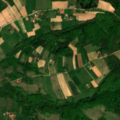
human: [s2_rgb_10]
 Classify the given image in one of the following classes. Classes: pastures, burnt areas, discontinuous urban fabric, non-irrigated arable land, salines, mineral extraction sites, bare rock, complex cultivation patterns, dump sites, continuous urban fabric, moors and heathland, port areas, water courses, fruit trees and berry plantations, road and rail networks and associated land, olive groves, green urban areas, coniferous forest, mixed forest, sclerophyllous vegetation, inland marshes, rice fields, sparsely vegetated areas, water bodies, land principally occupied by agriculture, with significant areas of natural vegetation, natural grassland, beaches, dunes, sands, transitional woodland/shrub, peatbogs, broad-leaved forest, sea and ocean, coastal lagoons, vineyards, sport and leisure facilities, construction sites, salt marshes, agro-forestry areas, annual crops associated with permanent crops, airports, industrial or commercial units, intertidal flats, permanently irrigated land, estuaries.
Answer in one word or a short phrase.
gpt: complex cultivation patterns, land principally occupied by agriculture, with significant areas of natural vegetation, broad-leaved forest